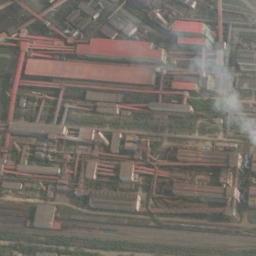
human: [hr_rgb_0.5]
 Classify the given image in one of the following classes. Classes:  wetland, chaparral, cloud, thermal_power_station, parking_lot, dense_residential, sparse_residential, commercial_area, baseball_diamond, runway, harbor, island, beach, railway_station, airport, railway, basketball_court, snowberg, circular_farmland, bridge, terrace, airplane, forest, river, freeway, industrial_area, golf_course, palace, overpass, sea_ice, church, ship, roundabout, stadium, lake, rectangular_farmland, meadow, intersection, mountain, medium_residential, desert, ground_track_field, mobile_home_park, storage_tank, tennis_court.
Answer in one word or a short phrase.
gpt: thermal_power_station